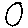
Label: circle